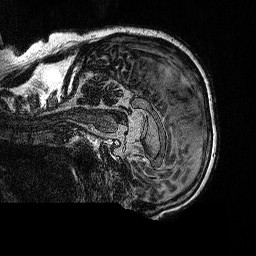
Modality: MP2RAGE
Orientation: sagittal
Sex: male
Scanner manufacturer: siemens
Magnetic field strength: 3 T
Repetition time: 5 s
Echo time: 0.00292 s